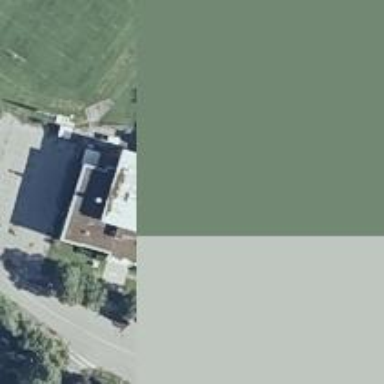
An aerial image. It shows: School building.